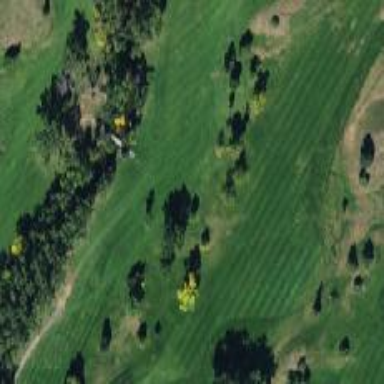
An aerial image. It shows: Grassy area designated as golf fairway.